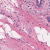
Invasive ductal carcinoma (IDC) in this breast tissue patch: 0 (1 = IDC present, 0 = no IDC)